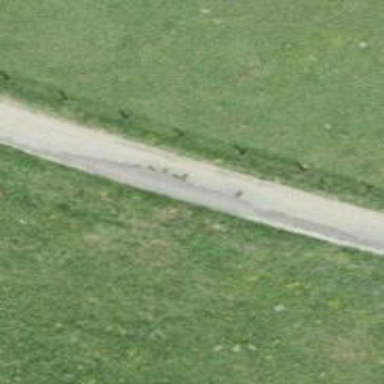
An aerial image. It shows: Well-maintained track road with grade 1 tracktype.